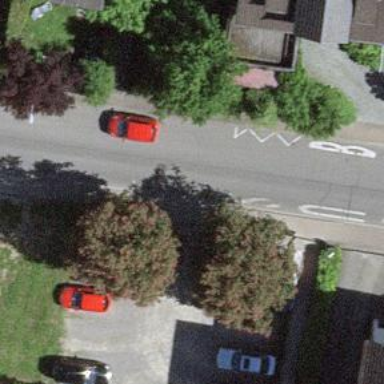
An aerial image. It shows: Bus stop with designated public transport stop position.